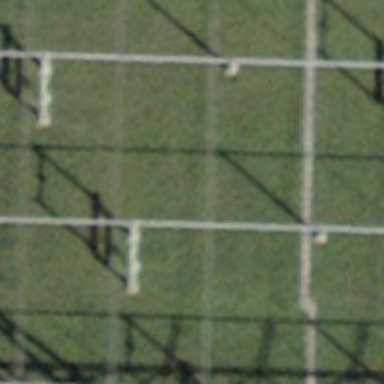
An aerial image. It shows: Busbar power line with 3 cables.